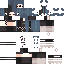
A female human skin with medium skin, wearing brown long hair dressed in a blue hoodie and blue jeans, featuring a closed mouth.